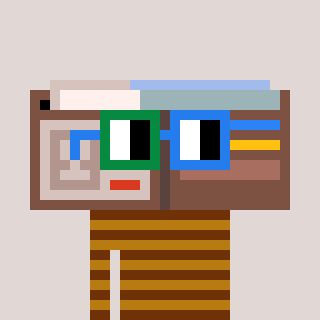
a pixel art character with square green and blue glasses, a wallet-shaped head and a gold-colored body on a warm background